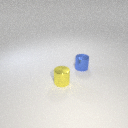
small yellow metal cylinder to the left of small blue metal cylinder